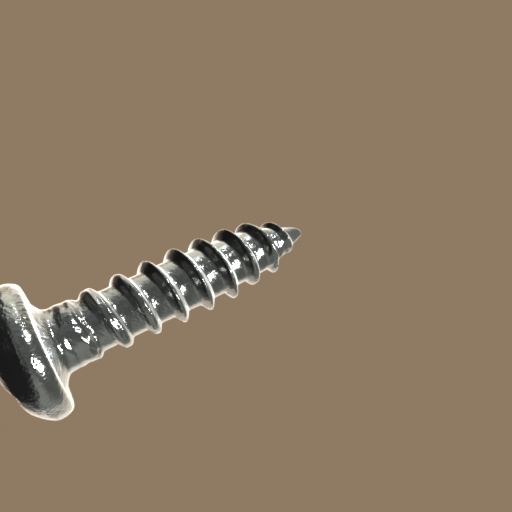
Label: screw